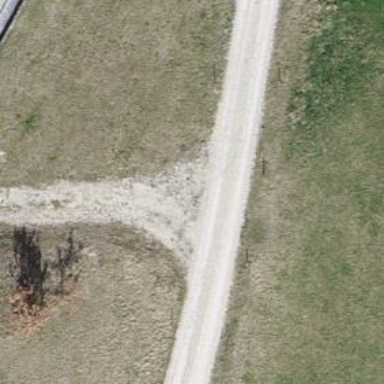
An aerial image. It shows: Dirt track road with grade3 tracktype.